Current action and preconditions to check: path_clear

Your task: For each precondition in the list above, predict whether it will hold at this action.

Consider the current scene as observed from the mobile robot's camera, and analyze the predicted future states of all dynamic agents (e.g., people, animals, vehicles, or any moving entities) within the NEXT SECOND.

IMPORTANT: Only answer "very likely" if you are absolutely certain—based on strong, clear evidence—that a dynamic agent will violate the precondition in the predicted future state. Do NOT answer "very likely" for unlikely, ambiguous, or low-probability risks.

Ask yourself for each precondition: Is there a high probability, with clear and convincing evidence, that the predicted future states of any dynamic agent will interfere with the predicted future state of the currently executing action within the NEXT SECOND, causing that precondition to fail?

Assess the risk level based on these predictions. Use "likely" or "very likely" if motions create a clear risk of interference.

Use "neutral" or "improbable" if agents are nearby but their predicted paths are clearly diverging or non-conflicting.

Failure Risk Categories: "very improbable", "improbable", "neutral", "likely", "very likely"

Answer Format: Output ONLY the probability_of_failure value from these categories: "very improbable", "improbable", "neutral", "likely", "very likely"

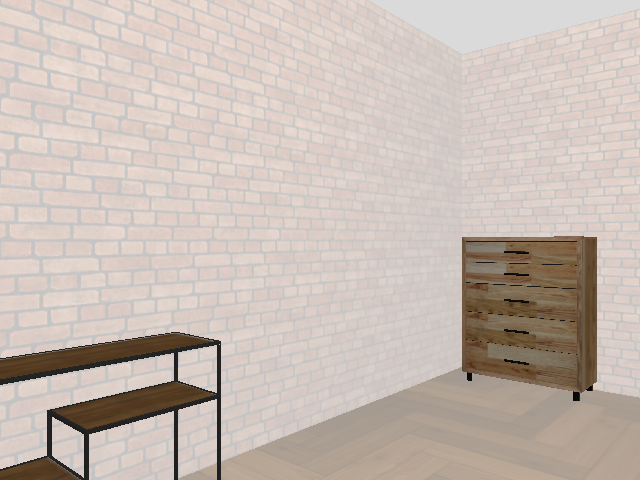

Answer: very improbable